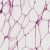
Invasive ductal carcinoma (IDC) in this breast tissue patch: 0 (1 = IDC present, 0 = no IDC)